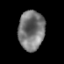
Tissue: prostate
Cell type: Myeloid cells
Senescence score: 0.3618
Nuclear area (px): 1012
Mean DAPI intensity: 119.465